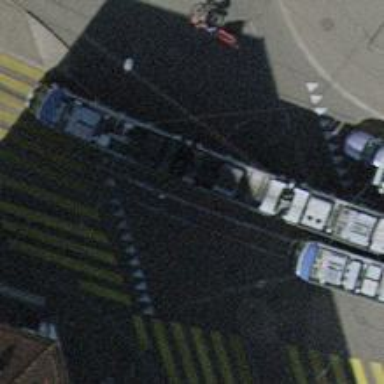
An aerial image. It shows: Tram level crossing on railway.